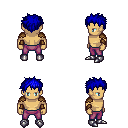
a pixel art fantasy rpg character, male body template, human, tanned skin, leather shoulder armor, magenta pants, blue bedhead hairstyle, cloth bracers, metal boots, four views (front, back, left, right), 2x2 character sprite sheet, small pixel art, hard edges, no anti-aliasing